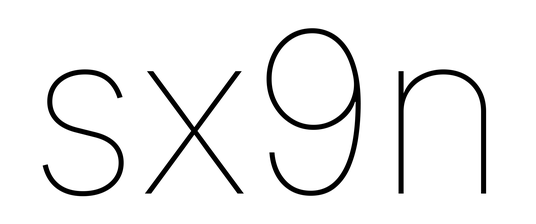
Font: Inter_Thin